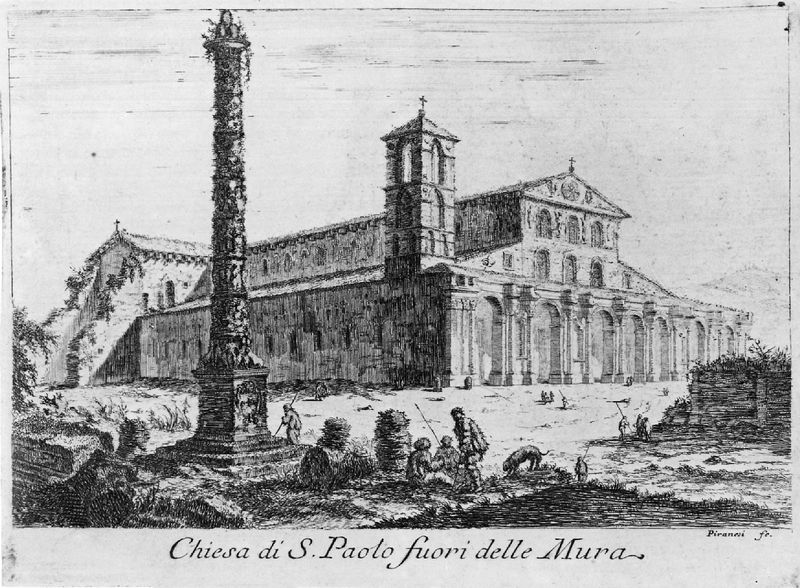
Titel: S. Paolo fuori le Mura, aus Varie Vedute
Institution: London, British Library (BL)
Schlagwörter: himmel, weiß, kirchturm, menschen, schwarz, säule, säulen, zeichnung, dach, gebäude, haus, kirche, pflanzen, turm, bogen, fassade, italien, dächer, soldaten, bögen, ruine, druck, stich, langhaus, rom, gewächse, dreischiffig, querhaus, obelisk, piken, hasu, campanile, latein, paolo, chiesa, san paolo, mura